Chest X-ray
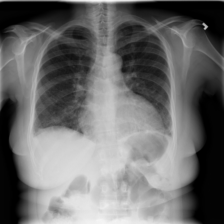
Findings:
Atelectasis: positive
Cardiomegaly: positive
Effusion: negative
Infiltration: negative
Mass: negative
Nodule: negative
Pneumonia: negative
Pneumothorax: negative
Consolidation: negative
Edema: negative
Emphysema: negative
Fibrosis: positive
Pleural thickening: negative
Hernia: negative